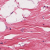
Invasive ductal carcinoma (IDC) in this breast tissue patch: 0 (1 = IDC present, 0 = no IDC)